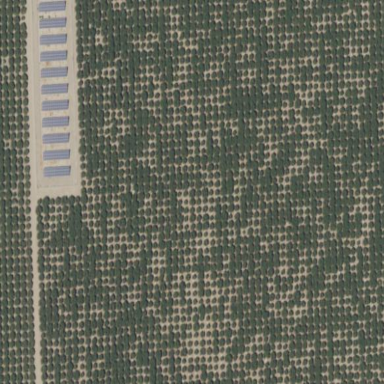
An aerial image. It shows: Orchard filled with persimmon trees.